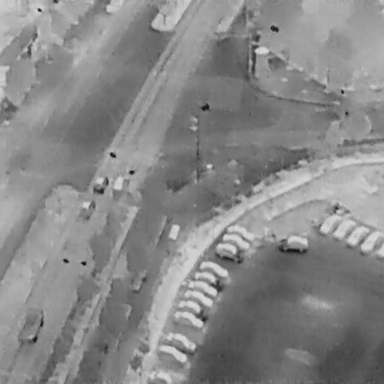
There are 21 objects shown in the infrared image, including an OtherVehicle, and 20 Cars.